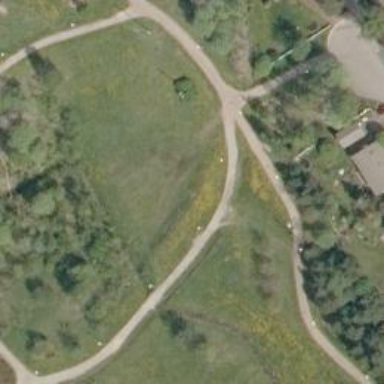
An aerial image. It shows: Disc golf hole.